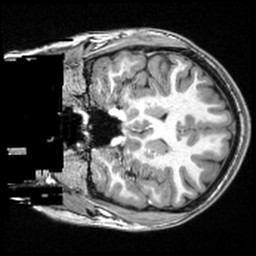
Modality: T1w
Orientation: coronal
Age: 20
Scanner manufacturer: siemens
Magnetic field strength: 3 T
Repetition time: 2.5 s
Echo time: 0.00343 s